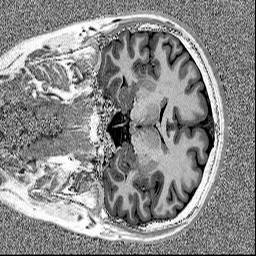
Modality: MP2RAGE
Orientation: coronal
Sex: male